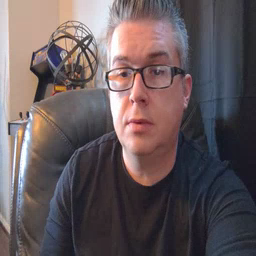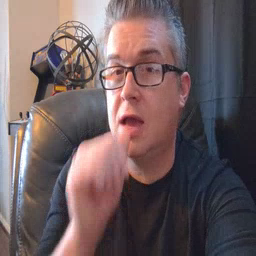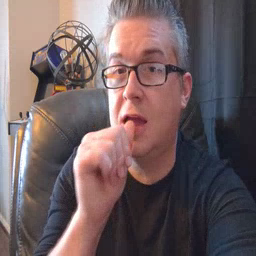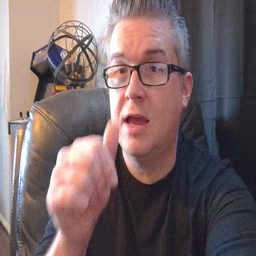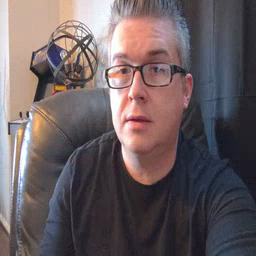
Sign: nuts